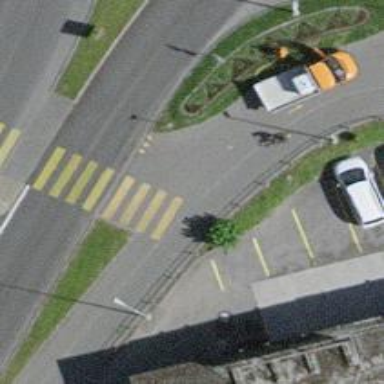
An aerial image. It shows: Asphalt path for cyclists and pedestrians.